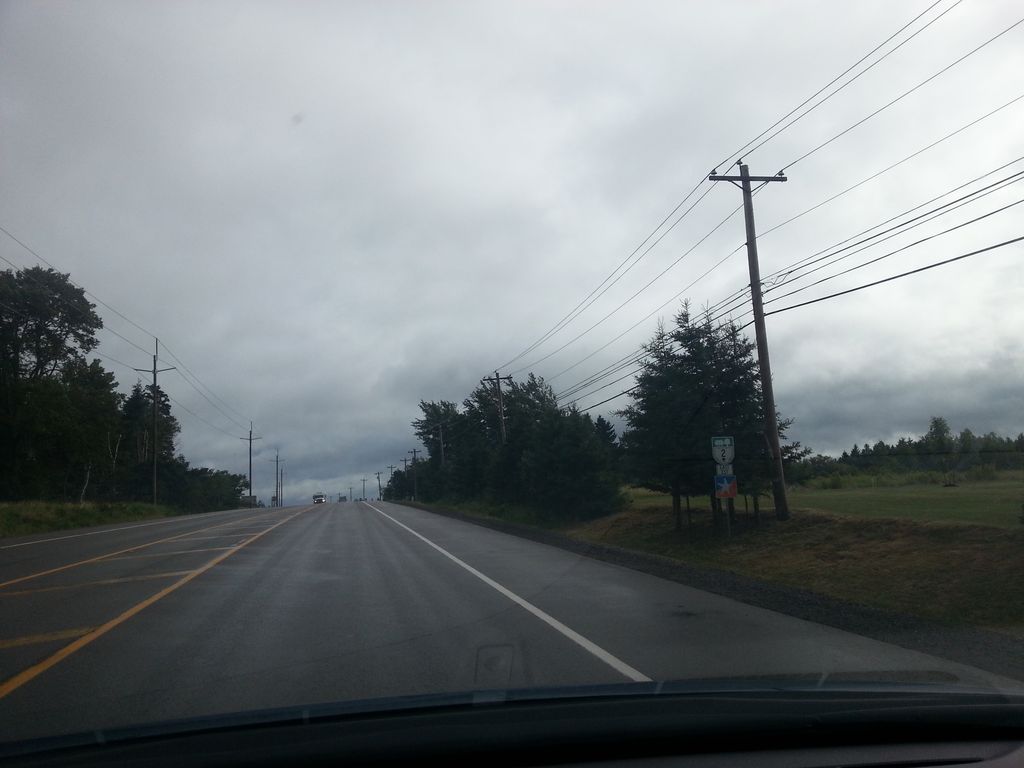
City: charlottetown